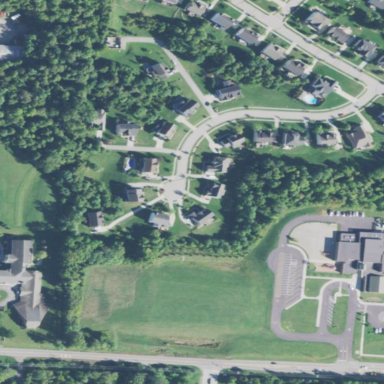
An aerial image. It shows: School.